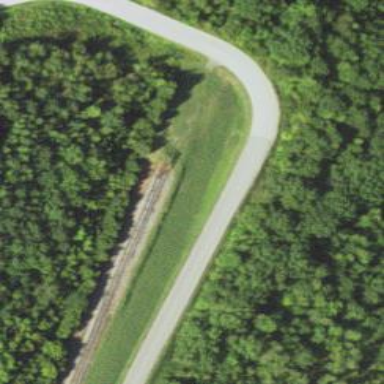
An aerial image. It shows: Abandoned railway.